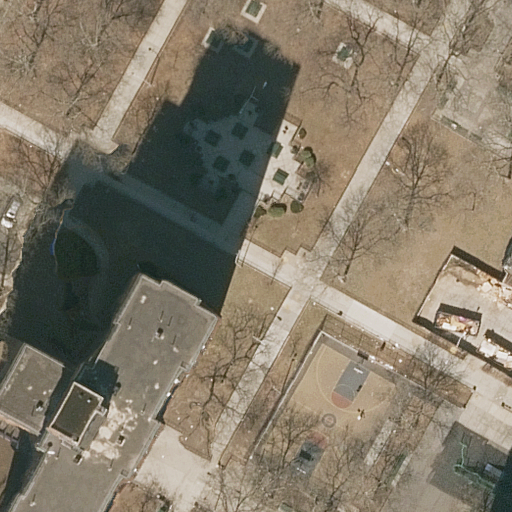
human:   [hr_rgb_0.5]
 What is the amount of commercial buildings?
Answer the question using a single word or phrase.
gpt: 0

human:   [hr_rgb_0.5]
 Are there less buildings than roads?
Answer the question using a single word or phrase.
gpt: no

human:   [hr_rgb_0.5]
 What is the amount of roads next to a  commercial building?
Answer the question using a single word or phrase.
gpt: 0

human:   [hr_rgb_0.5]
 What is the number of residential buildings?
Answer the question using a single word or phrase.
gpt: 2

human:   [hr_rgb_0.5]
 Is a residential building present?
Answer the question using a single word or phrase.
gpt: yes

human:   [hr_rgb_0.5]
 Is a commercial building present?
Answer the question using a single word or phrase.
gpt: no

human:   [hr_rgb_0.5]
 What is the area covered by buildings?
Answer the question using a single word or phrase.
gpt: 1057m2

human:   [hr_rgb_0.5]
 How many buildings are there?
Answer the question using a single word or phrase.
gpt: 2

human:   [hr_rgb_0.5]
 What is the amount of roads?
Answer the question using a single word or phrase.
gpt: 2

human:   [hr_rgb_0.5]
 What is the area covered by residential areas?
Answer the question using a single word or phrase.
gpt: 10638m2

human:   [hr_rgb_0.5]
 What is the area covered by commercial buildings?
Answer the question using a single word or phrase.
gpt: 0m2

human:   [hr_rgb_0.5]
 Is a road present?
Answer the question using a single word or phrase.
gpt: yes

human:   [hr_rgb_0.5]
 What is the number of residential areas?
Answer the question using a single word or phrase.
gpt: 1

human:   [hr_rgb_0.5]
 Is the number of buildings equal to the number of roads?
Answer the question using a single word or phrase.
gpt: yes

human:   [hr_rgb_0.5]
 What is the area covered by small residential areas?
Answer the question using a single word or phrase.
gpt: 0m2

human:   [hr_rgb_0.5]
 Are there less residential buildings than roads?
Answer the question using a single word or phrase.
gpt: no

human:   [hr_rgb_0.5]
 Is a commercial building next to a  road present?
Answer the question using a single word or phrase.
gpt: no

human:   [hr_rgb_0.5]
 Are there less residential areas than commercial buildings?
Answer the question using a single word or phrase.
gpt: no

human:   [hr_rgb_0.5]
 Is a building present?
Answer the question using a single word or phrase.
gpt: yes

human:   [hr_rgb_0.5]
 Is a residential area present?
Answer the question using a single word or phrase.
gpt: yes

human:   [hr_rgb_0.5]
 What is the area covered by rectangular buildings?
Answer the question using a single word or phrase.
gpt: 3m2

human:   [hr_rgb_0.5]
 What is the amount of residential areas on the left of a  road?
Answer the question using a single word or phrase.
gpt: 0

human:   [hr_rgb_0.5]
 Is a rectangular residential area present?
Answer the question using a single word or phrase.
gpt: yes

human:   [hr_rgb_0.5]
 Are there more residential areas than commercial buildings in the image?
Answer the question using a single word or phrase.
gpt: yes

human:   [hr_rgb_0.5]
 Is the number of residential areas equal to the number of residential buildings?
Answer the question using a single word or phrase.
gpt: no

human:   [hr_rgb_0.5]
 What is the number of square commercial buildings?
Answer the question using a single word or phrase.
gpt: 0

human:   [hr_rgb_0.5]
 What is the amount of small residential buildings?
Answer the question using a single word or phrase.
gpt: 1

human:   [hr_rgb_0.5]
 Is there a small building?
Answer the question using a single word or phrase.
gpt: yes

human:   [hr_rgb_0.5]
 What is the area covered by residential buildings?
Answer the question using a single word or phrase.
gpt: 1057m2

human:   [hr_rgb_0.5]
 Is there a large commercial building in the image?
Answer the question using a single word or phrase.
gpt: no

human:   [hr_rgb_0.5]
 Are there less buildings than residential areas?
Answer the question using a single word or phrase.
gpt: no

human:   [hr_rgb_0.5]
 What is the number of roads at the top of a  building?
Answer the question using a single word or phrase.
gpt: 0

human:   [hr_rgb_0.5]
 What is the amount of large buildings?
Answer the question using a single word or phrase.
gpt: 1

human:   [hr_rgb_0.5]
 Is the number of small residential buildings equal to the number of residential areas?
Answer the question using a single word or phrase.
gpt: yes

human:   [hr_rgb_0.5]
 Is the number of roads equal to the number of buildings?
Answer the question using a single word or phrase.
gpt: yes

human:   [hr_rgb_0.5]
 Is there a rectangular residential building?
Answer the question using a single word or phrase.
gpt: yes

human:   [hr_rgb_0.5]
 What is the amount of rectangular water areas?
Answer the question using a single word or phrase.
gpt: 0

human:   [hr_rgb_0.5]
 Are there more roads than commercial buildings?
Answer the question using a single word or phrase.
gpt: yes

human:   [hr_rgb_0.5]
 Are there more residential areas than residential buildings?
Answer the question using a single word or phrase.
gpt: no

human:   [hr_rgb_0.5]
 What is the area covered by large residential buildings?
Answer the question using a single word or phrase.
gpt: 1053m2

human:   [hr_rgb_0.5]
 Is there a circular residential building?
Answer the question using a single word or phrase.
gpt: no

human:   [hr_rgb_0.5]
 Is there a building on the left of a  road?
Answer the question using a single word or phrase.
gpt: yes

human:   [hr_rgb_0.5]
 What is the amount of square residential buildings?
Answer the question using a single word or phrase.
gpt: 0

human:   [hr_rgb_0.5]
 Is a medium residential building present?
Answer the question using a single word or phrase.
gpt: no

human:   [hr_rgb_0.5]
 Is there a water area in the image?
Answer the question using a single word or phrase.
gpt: no

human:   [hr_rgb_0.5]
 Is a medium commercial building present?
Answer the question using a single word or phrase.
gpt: no

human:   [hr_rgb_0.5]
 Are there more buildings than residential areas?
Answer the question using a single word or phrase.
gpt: yes

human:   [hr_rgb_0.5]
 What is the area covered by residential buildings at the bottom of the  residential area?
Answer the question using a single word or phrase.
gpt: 1053m2

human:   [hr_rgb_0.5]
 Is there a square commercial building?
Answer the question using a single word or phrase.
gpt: no

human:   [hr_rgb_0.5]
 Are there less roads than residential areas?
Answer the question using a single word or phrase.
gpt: no

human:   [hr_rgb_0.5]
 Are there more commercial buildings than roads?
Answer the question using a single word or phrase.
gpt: no

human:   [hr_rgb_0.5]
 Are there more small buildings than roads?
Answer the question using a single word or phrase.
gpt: no

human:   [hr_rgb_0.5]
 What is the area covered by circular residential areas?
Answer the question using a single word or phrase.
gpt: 0m2

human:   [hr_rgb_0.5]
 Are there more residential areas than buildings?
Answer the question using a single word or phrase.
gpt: no

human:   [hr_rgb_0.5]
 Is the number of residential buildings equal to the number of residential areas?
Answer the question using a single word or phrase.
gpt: no

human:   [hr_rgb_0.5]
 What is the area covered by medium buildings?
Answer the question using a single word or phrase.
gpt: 0m2

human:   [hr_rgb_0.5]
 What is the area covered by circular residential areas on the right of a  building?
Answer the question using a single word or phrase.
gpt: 0m2

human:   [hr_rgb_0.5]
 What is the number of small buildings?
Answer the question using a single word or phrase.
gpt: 1

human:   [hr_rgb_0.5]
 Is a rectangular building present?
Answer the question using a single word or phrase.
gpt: yes

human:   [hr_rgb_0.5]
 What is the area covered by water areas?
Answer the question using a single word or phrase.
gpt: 0m2

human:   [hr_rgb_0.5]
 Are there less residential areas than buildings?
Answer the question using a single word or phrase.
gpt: yes

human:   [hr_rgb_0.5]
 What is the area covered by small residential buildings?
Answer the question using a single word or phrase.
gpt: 3m2

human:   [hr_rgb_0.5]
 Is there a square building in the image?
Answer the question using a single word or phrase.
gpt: no

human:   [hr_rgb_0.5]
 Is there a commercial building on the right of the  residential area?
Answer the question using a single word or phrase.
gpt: no